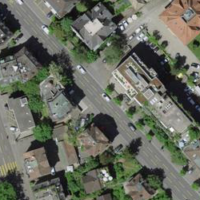
EUNIS habitat code: 54
Species observed at this site:
Prunella vulgaris